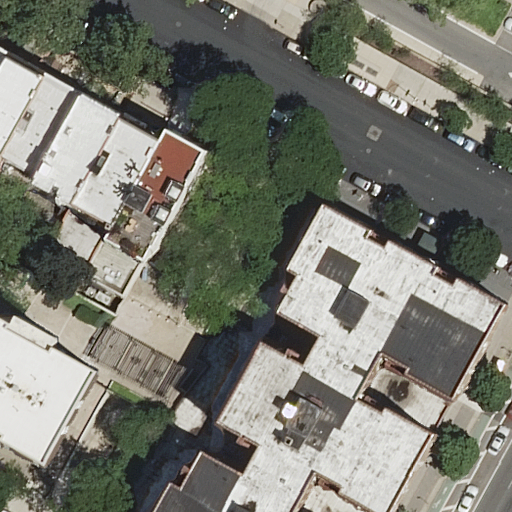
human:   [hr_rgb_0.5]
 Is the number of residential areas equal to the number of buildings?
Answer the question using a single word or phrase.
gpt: no

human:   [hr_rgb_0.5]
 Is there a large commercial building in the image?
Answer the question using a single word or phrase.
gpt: no

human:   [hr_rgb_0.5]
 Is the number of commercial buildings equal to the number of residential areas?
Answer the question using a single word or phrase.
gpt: no

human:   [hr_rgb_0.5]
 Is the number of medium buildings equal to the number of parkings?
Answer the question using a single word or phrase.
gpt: no

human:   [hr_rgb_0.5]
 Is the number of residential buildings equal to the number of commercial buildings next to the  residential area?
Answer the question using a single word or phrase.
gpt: no

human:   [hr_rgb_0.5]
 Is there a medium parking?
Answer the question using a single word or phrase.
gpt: yes

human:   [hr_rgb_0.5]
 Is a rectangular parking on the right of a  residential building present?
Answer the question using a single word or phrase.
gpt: yes

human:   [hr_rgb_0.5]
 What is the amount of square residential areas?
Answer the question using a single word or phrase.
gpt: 0

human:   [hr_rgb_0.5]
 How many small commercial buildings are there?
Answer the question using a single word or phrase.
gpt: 0

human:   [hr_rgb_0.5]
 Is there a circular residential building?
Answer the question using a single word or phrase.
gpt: no

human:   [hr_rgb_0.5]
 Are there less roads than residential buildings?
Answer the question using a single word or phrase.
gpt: yes

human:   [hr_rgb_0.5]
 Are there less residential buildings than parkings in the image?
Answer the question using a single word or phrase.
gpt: no

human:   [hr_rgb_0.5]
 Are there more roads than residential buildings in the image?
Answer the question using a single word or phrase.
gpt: no

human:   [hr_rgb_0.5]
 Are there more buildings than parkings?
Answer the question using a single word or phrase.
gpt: yes

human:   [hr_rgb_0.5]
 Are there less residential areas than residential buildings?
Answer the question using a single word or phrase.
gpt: yes

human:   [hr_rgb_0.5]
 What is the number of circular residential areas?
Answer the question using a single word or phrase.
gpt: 0

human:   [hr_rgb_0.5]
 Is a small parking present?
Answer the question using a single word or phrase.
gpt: no

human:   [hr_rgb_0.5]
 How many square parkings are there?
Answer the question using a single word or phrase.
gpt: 0

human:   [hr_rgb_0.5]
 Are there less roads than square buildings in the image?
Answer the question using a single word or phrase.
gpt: no

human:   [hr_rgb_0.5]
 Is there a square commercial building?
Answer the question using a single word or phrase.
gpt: no

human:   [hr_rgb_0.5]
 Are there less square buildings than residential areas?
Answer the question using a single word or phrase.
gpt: yes

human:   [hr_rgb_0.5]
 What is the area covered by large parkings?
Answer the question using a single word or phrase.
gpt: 0m2

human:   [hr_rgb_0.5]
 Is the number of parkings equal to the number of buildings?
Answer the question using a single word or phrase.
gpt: no

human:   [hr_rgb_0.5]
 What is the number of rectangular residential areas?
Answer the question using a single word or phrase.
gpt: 1

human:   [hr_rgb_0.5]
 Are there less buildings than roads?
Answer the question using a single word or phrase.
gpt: no

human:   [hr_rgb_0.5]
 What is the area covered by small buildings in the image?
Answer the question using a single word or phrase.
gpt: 92m2

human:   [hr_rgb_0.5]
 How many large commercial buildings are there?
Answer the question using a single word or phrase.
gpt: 0

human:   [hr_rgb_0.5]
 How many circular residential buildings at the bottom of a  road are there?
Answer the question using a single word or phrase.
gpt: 0

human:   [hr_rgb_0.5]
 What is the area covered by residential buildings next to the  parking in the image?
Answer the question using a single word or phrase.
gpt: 3943m2

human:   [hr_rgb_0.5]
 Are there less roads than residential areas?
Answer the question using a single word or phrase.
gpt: no

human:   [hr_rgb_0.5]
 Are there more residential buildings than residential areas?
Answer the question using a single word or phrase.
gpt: yes

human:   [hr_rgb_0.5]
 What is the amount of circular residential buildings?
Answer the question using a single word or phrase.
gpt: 0

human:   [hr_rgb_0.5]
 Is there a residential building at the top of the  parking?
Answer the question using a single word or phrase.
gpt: no

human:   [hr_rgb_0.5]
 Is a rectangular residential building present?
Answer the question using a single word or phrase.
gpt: yes

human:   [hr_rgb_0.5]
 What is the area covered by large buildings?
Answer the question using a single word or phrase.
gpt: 2573m2

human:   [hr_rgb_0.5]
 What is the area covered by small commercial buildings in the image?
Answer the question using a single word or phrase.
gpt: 0m2